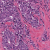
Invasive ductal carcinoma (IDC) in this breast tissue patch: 1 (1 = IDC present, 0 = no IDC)